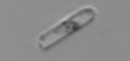
Label: Cerataulina_pelagica